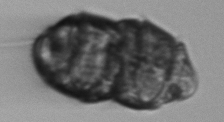
Label: Margalefidinium